Question: I have a ul with the classes of '"nav nav-tabs nav-stacked"' this has a li and a '"<a>"' inside it and inside the '"<a>"' there are two button with the classes of '"pull-right btn btn-primary"'. What's happening is that the button are sticking to the bottom of the list item I want them to be in the middle of list item.
For more clearance here is the:
'''
<div class="container-fluid">
<div class="row-fluid">
<ul class="nav nav-tabs nav-stacked" style="margin-top: 60px;">
<?php
$all_connections = get_user_connection_requests($_SESSION["uid"]);
while($connection = mysql_fetch_assoc($all_connections)) {
echo "<li><a>{$connection["fName"]} {$connection['lName']}"
?>
<button class="pull-right btn btn-primary ">Accept</button>
<button class="pull-right btn btn-danger ">Deny</button>
<?php echo "</a></li>"; } ?>
</ul>
</div>
<!--/row-->
</div>
'''

<URL>
I want the buttons to be also in the middle like the text.
How can I do this?
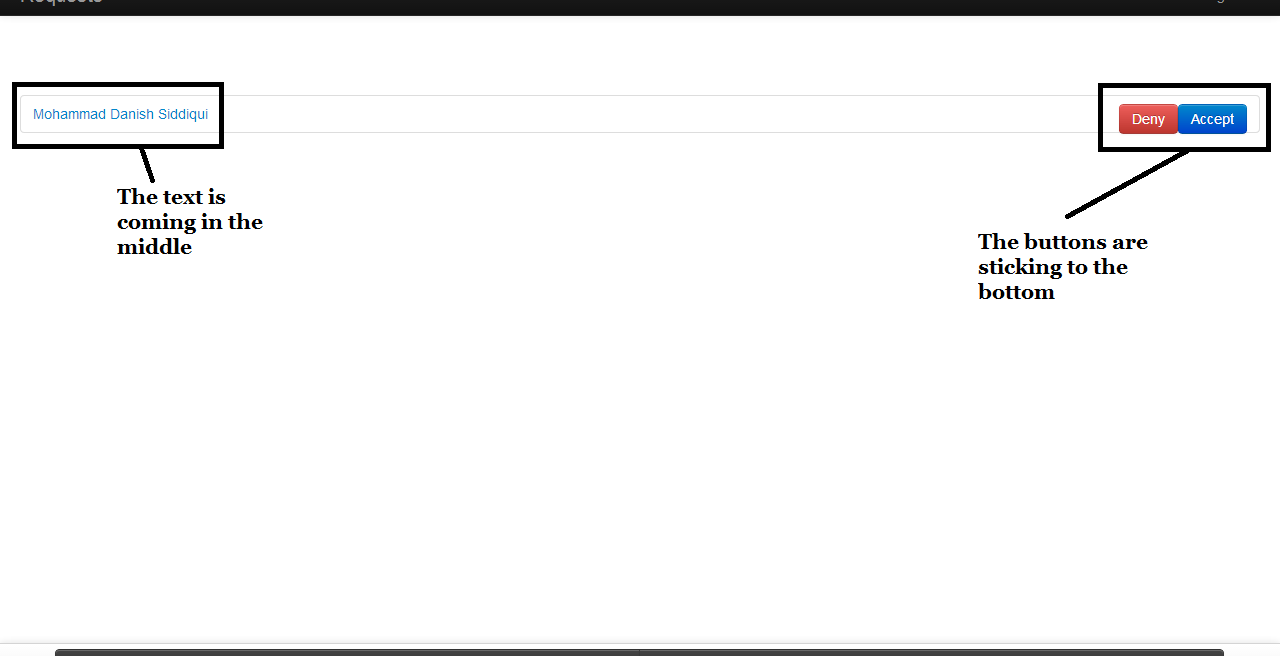
Answer: Try this:
'''
<style>
.button-group{margin-top:-5px}
</style>
<div class="container-fluid">
<div class="row-fluid">
<ul class="nav nav-tabs nav-stacked" style="margin-top: 60px;">
<li>
<a>
Mohammad Danish
<div class="pull-right button-group">
<button class="btn btn-primary ">Accept</button>
<button class="btn btn-danger ">Deny</button>
</div>
</a>
</li>
</ul>
</div>
<!--/row-->
</div>
'''